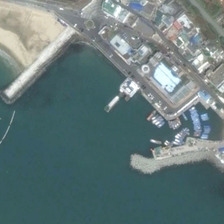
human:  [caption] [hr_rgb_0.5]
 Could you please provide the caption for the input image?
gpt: some boats are in a port near some buildings .

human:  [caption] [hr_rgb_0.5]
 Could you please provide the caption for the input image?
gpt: some boats are in a port near some buildings .

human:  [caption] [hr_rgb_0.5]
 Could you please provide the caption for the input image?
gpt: some boats are in a port near some buildings .

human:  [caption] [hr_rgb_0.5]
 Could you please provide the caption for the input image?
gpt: some boats are in a port near some buildings .

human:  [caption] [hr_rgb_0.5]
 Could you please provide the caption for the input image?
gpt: some boats are in a port near some buildings .